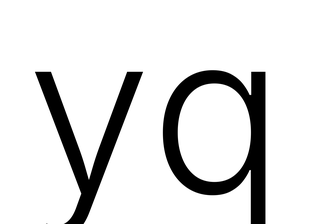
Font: Inter_Light